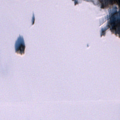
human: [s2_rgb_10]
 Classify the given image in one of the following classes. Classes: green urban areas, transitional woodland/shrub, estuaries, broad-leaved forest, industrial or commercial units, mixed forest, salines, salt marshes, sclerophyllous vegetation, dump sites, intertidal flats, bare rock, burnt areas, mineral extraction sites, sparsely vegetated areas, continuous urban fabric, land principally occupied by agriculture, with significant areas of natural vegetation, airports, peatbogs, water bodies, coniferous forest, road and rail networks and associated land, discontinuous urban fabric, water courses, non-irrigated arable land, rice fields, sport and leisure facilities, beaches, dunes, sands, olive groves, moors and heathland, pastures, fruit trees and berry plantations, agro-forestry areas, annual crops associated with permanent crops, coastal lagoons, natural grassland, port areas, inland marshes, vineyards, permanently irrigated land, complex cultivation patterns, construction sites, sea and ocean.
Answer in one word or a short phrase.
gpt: mixed forest, water bodies